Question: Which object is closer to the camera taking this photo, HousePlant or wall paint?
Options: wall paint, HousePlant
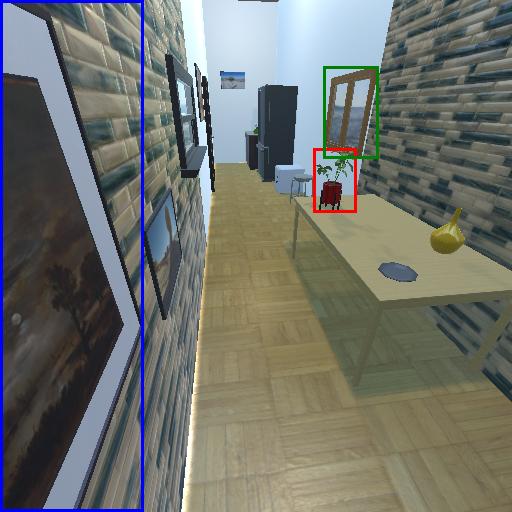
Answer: wall paint